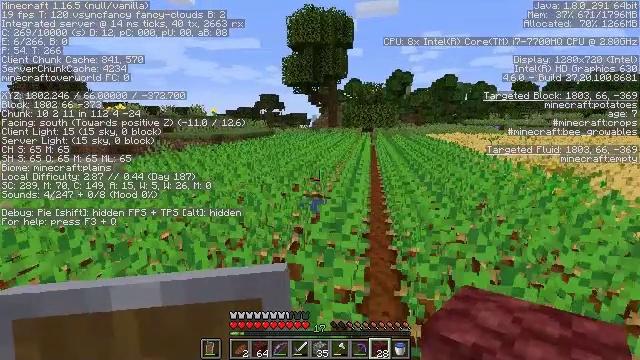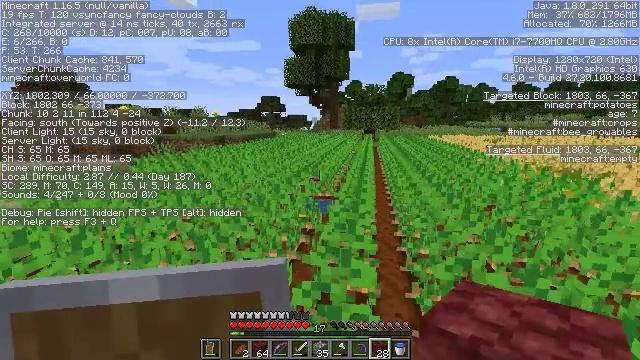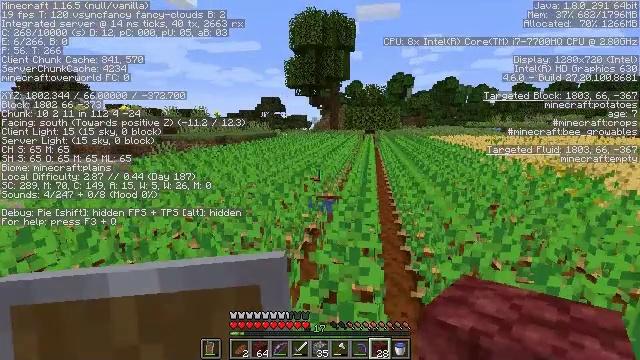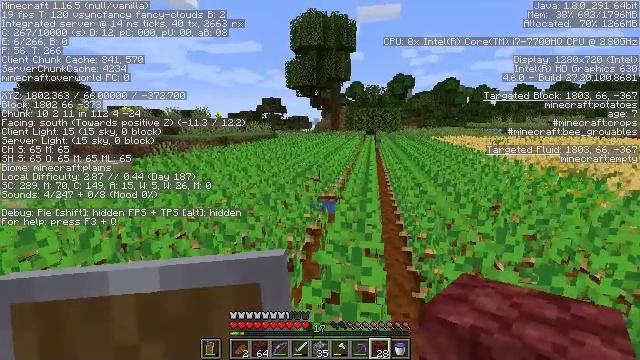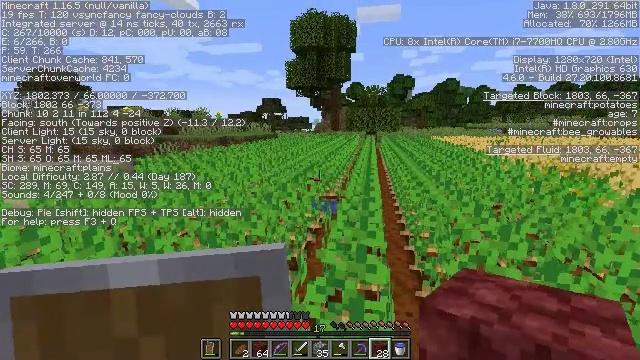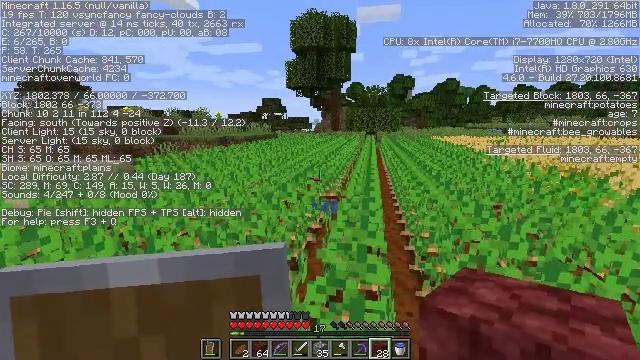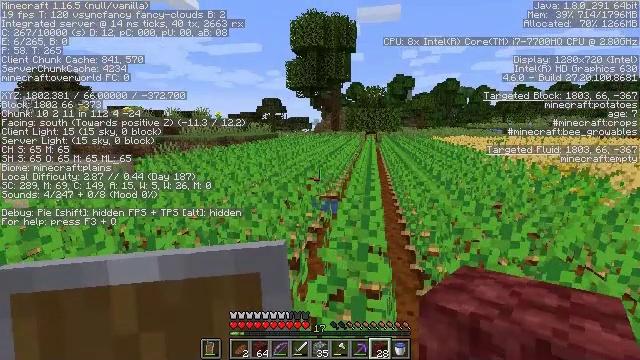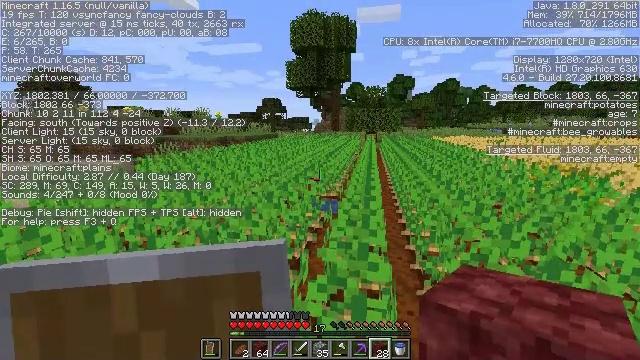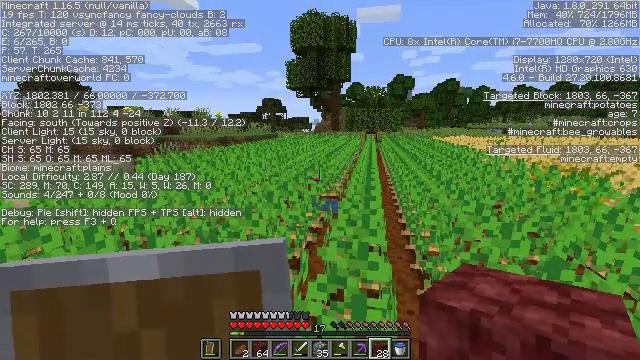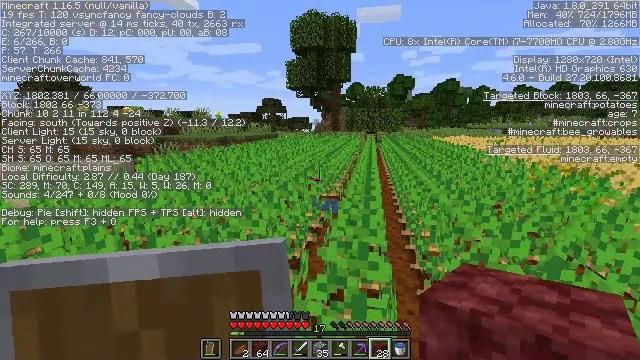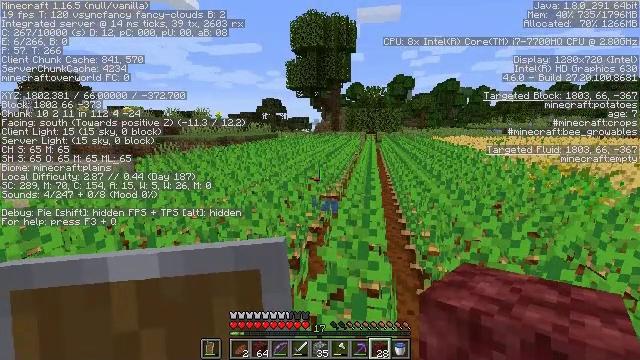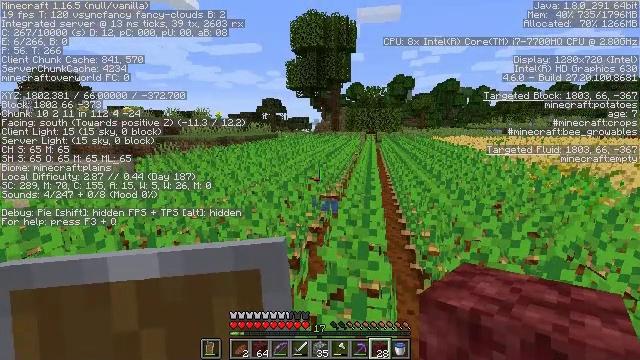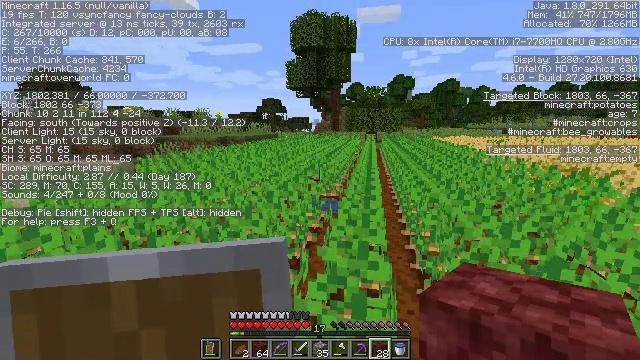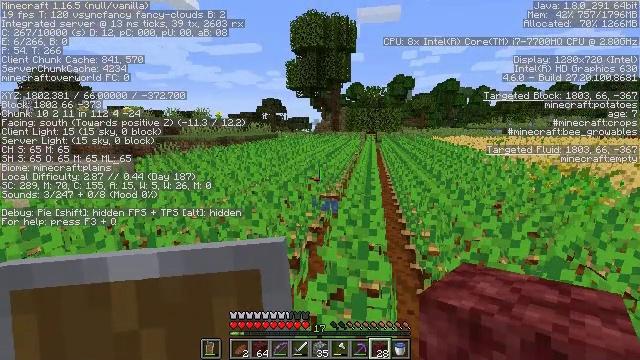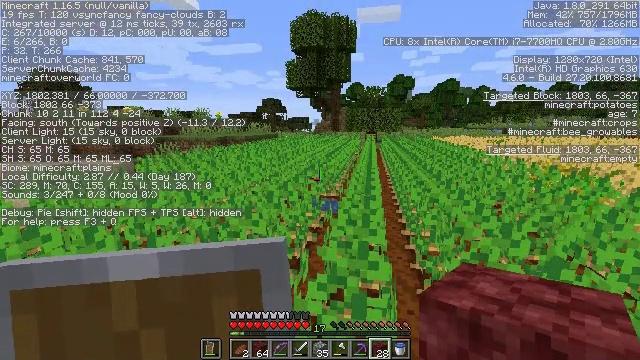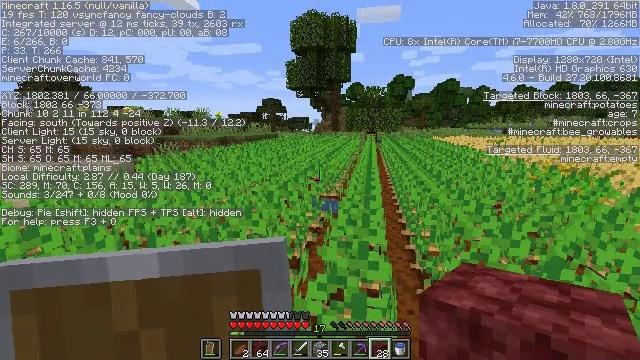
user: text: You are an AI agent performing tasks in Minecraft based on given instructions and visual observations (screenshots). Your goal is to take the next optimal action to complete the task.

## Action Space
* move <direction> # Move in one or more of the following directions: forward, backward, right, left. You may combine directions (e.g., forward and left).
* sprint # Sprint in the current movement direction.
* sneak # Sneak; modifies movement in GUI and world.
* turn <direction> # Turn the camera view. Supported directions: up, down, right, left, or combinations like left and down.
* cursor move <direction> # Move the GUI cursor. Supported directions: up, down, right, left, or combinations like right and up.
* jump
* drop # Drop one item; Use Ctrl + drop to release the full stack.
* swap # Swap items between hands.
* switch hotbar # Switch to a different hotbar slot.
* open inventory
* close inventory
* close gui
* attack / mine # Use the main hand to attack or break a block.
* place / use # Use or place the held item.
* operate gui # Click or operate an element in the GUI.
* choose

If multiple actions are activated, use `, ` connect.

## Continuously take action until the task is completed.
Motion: motion action
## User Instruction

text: Break the potato plant to gather potatoes.
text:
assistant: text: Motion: no_op
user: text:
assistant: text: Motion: no_op
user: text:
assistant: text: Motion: no_op
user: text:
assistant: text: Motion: no_op
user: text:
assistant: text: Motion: no_op
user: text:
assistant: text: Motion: no_op
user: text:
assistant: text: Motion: no_op
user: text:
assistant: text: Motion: no_op
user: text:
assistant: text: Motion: no_op
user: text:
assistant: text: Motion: no_op
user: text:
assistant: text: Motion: no_op
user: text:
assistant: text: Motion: no_op
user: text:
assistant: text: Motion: no_op
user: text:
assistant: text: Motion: no_op
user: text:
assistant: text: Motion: no_op
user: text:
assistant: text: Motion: no_op
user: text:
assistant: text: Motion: no_op
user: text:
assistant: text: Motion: no_op
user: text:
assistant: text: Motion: no_op
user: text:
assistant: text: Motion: turn right
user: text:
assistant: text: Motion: turn right and down
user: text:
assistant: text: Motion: turn right and down
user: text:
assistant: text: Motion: turn right and down
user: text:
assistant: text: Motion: turn right and down
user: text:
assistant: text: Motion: move right, turn right and down
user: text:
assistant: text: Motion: move right, turn right and down
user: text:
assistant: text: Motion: move right, turn right and down
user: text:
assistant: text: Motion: move right, turn right and down
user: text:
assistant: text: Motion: move right
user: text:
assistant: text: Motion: move right